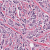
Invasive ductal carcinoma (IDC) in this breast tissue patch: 1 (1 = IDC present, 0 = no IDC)